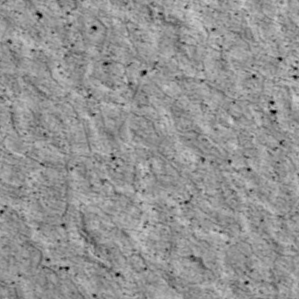
Label: non_frost